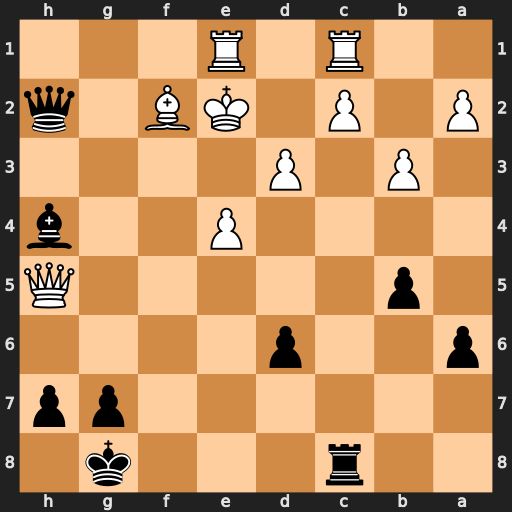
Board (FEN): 2r3k1/6pp/p2p4/1p5Q/4P2b/1P1P4/P1P1KB1q/2R1R3
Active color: b
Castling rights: -
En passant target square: -
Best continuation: Qxf2+ Kd1 Qxe1#